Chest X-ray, AP view. Patient: 79 years old, sex M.
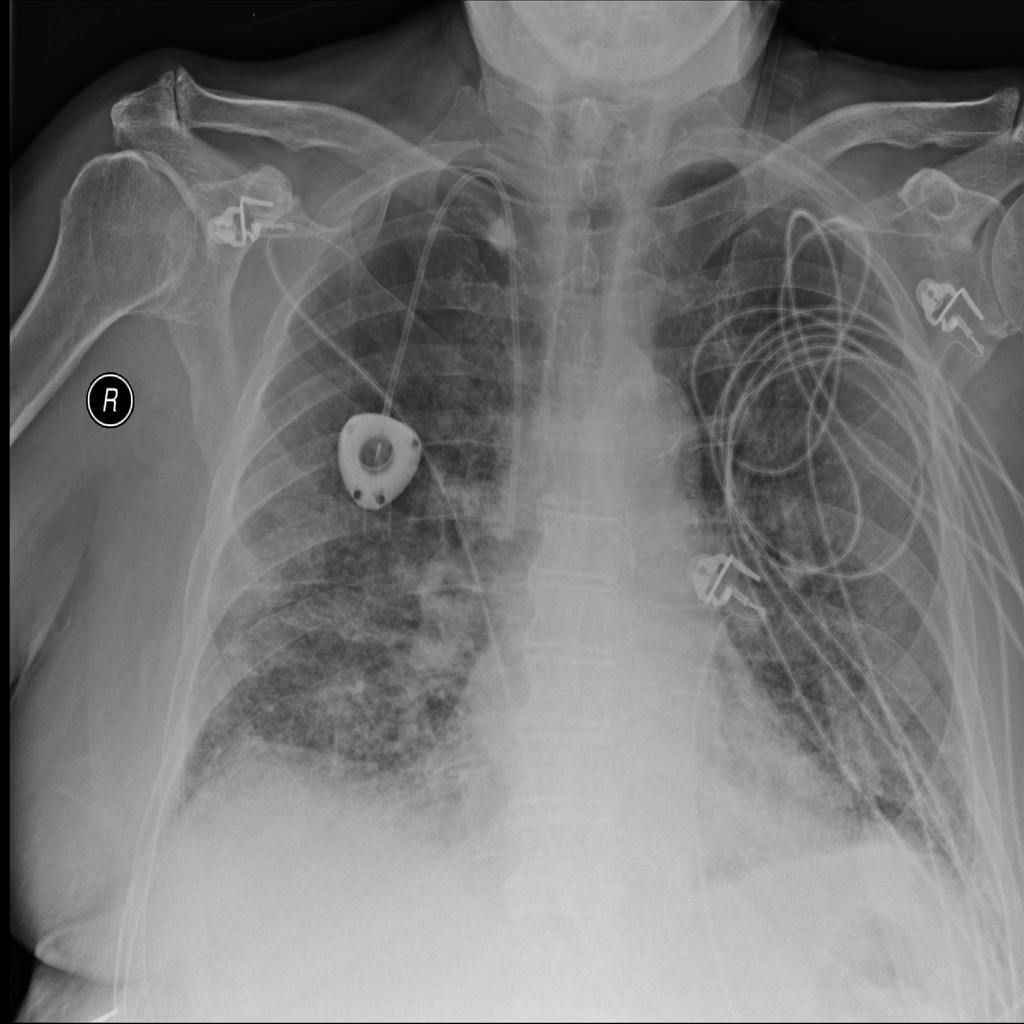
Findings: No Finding